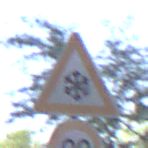
Verkehrszeichen: SchneeOderEisglaette
Zusatzzeichen unten: Geschwindigkeit90
Umgebung: Roofed, Underpass
Tageszeit: Midday
Wetter: Clear
Licht: Natural
Jahreszeit: NotSpecified
Kontrast: LowContrast